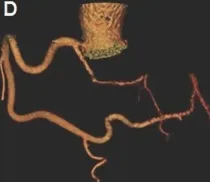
Coronary computed tomography angiogram (CTA) with 3D reconstruction. (D,E) RCA coursing into left atrioventricular groove to supply circumflex artery.
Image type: radiology (ct)